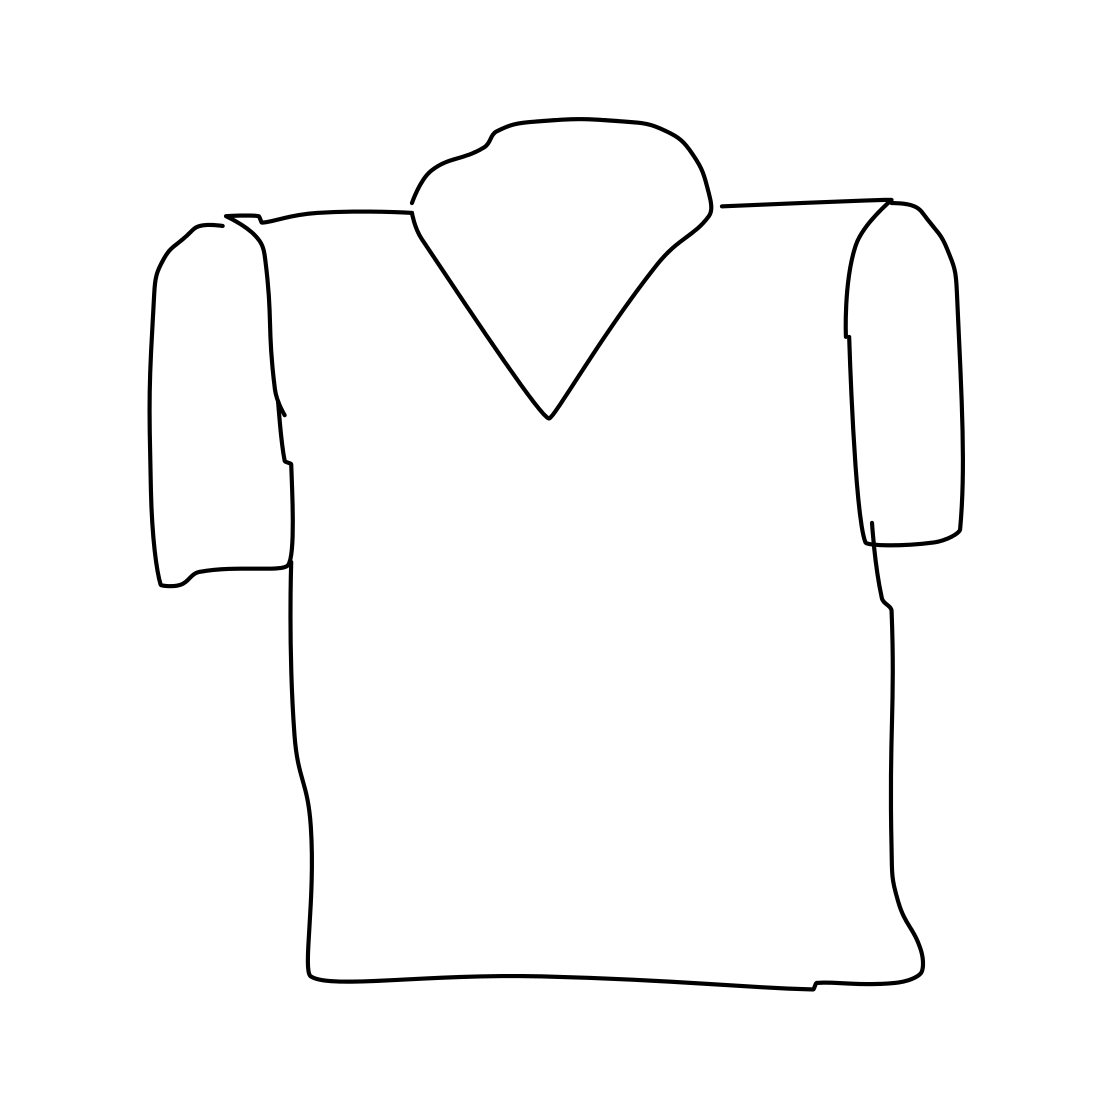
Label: t-shirt